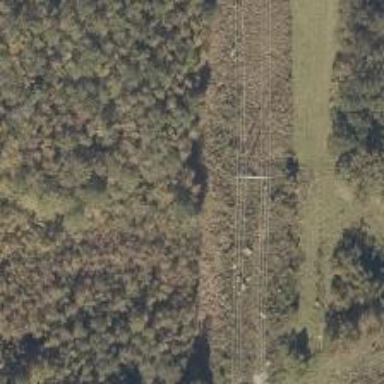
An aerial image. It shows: Power pole.